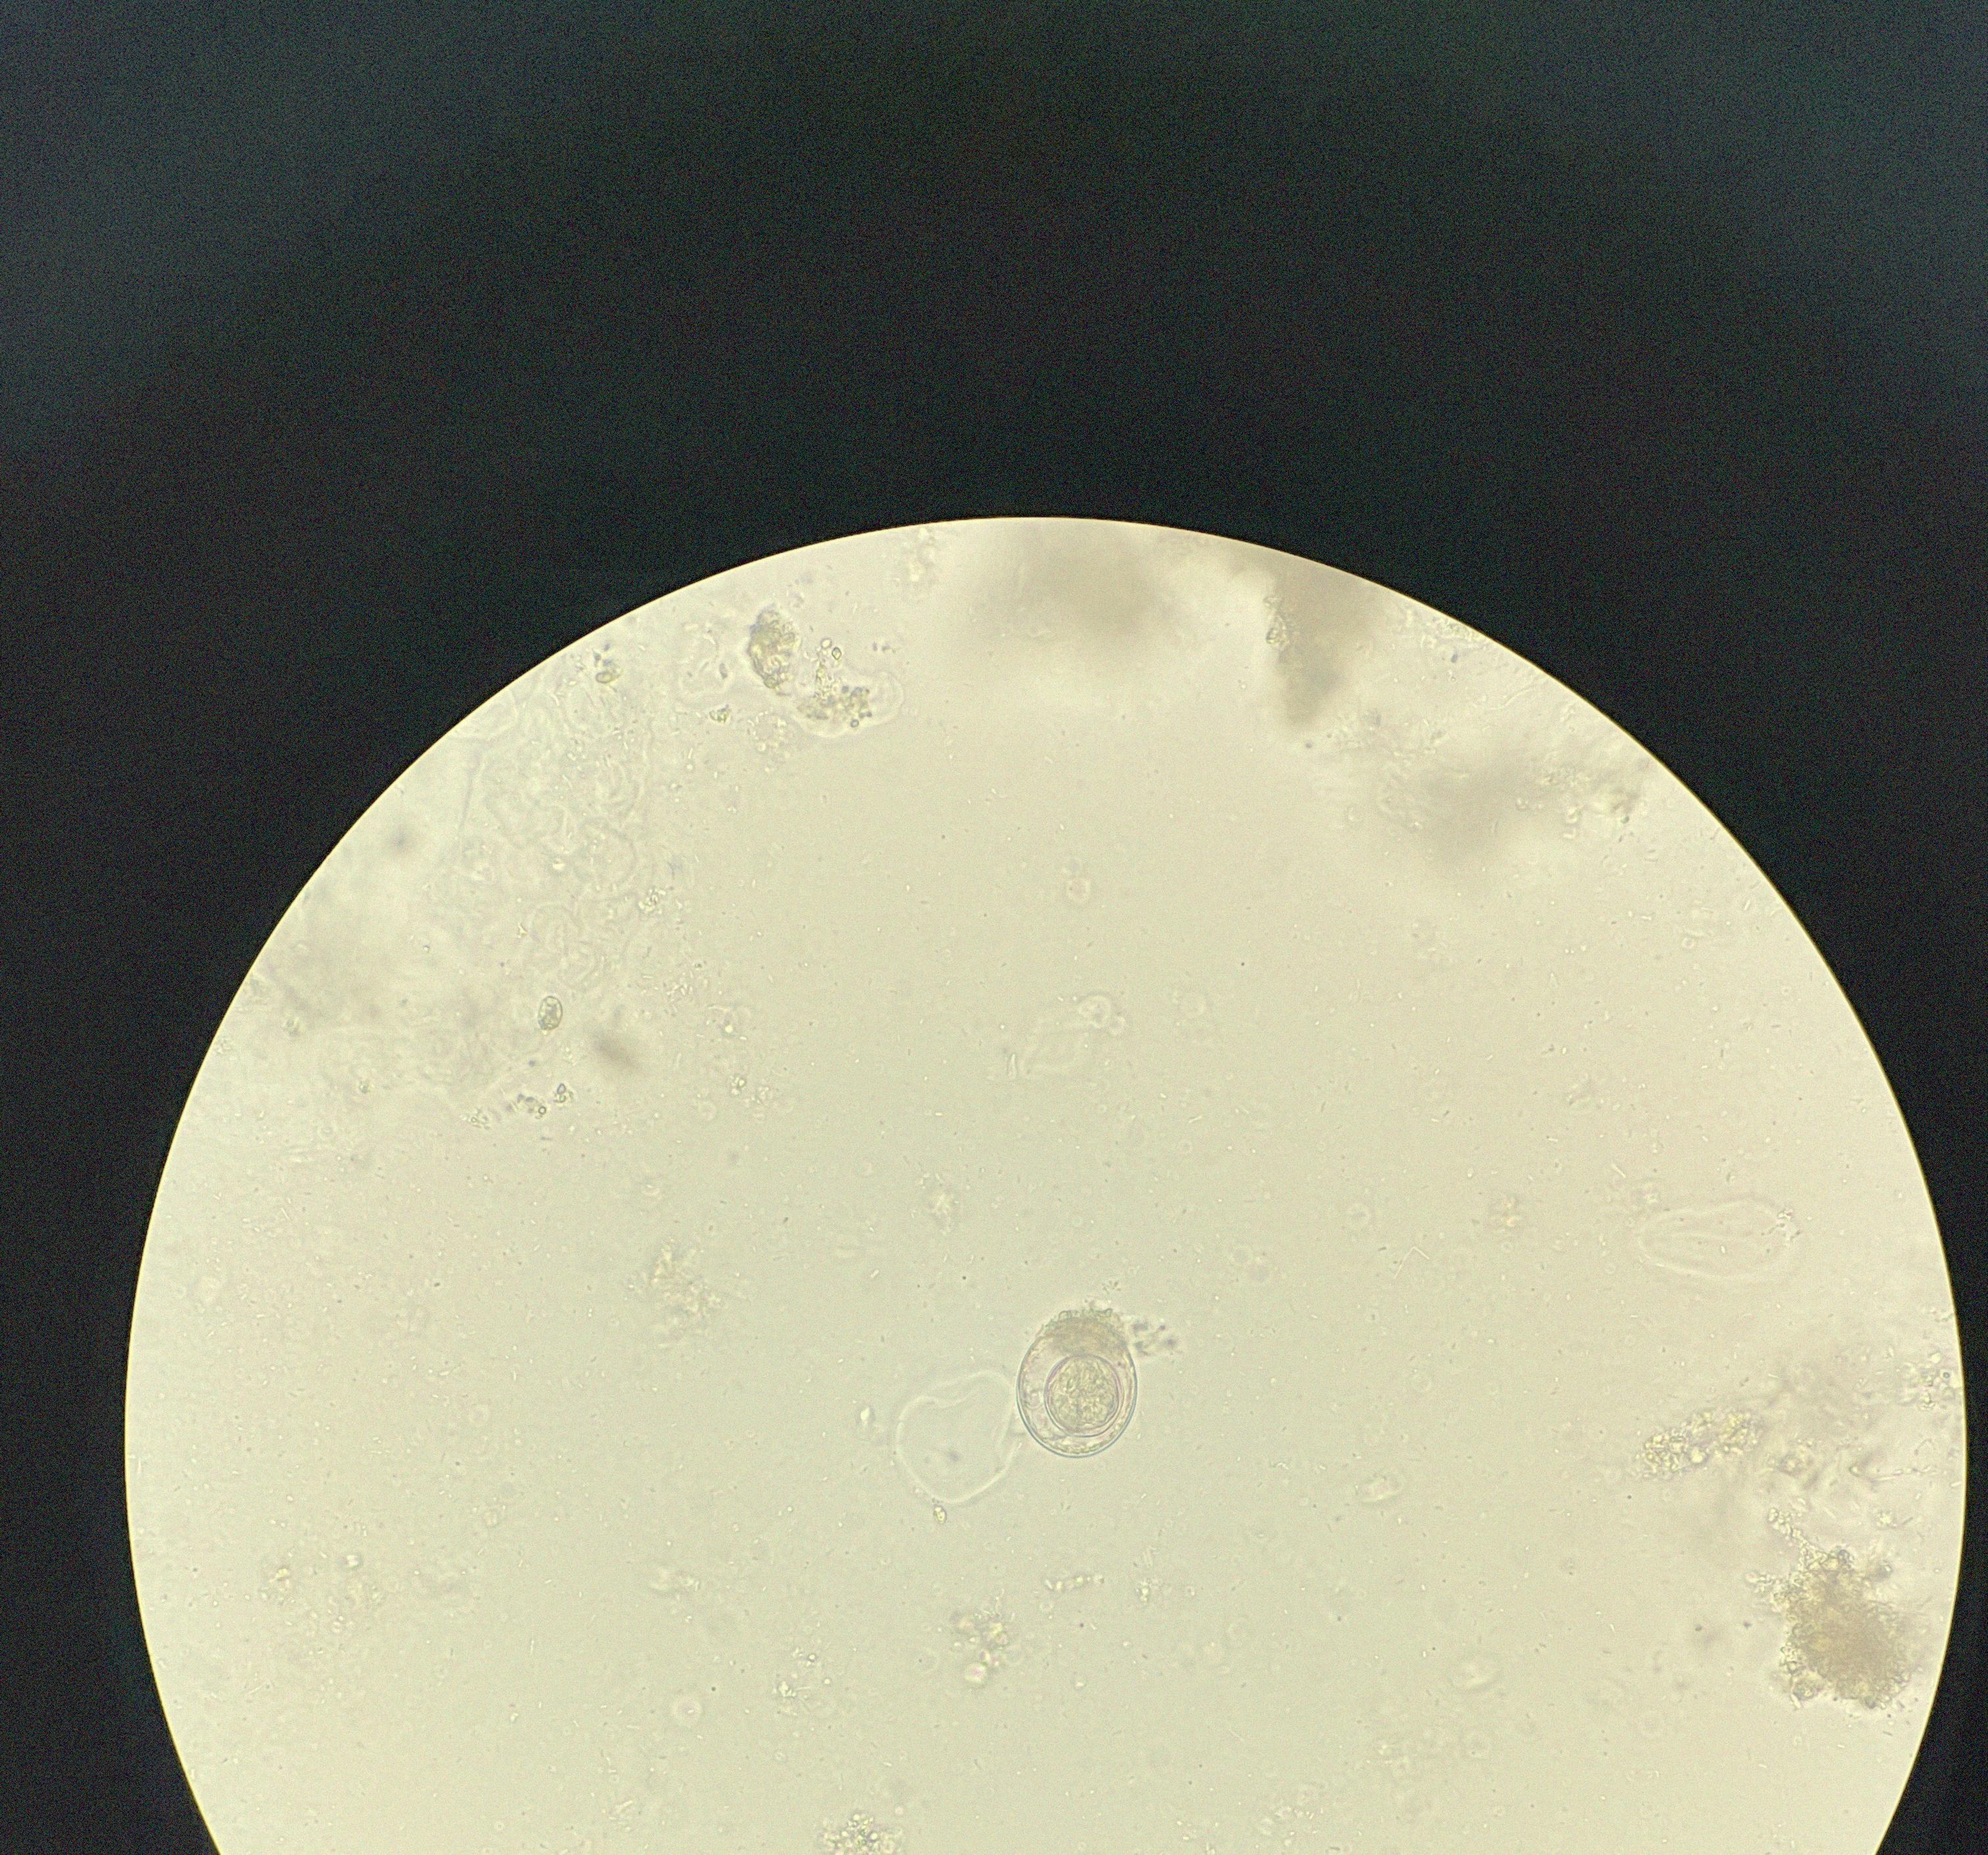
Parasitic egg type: Hymenolepis nana